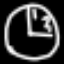
Label: clock